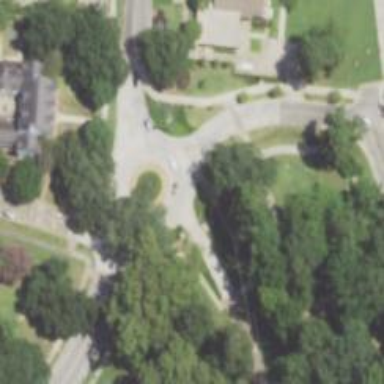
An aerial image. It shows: Secondary road leading to roundabout.